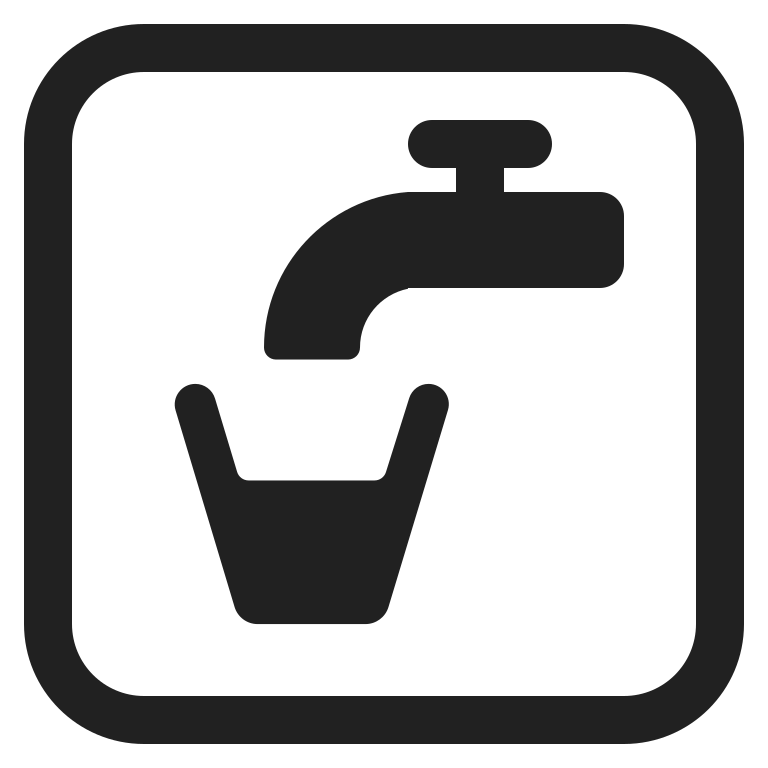
potable water high contrast